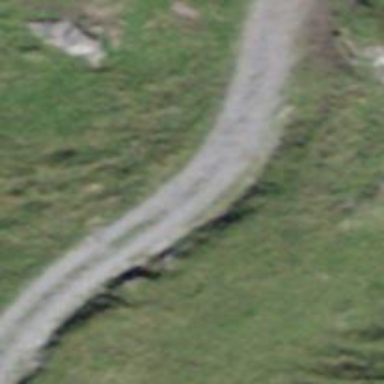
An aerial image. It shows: Gravel track with grade4 tracktype.